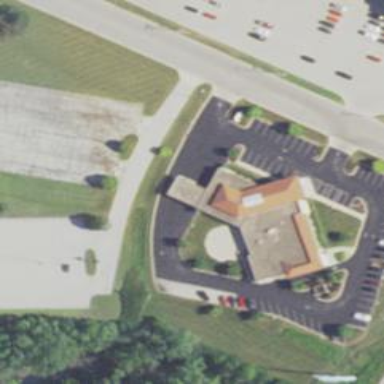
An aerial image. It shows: Commercial building housing bank.